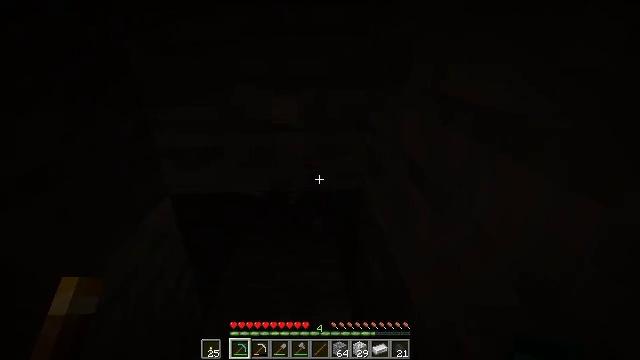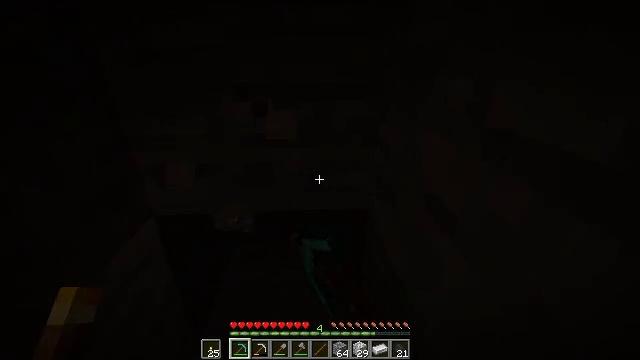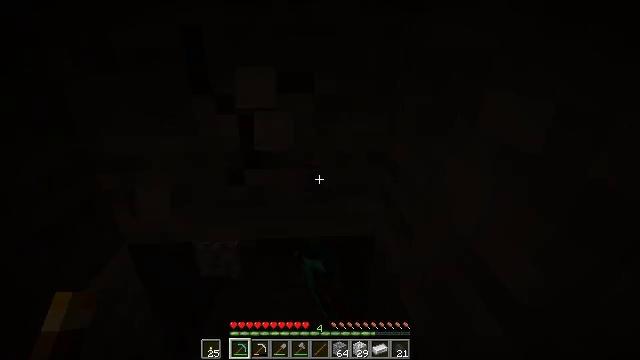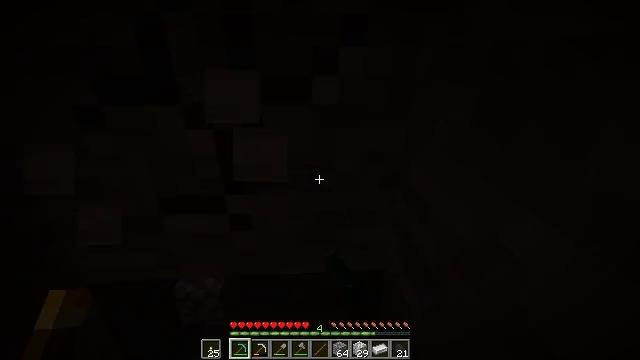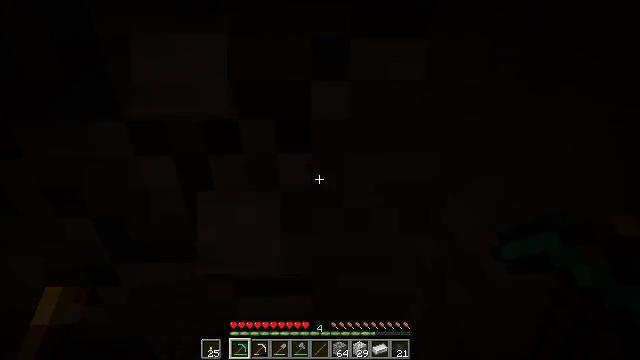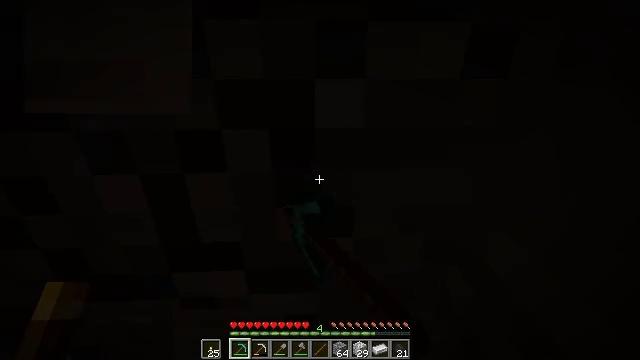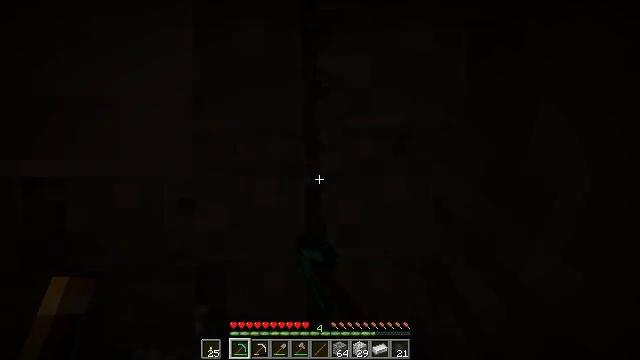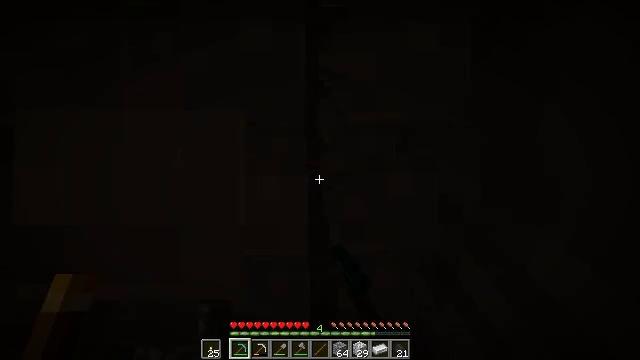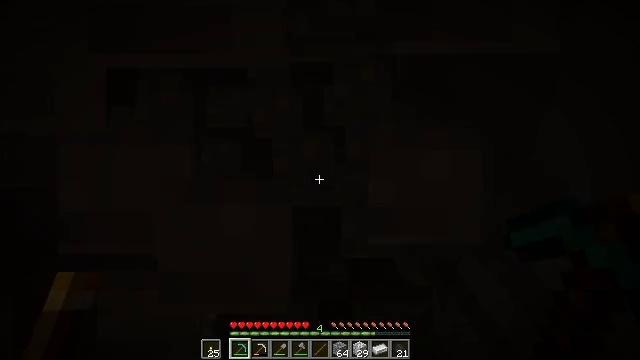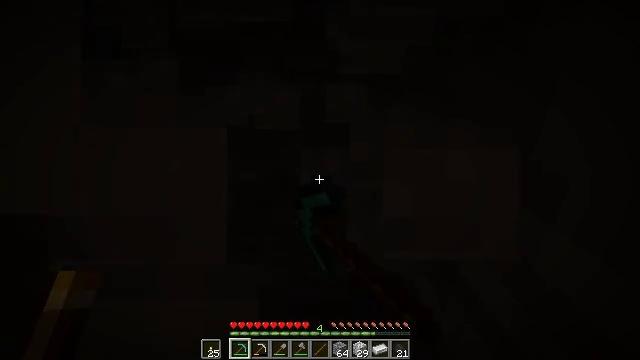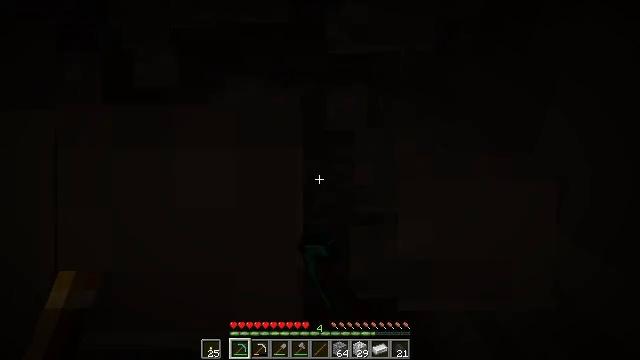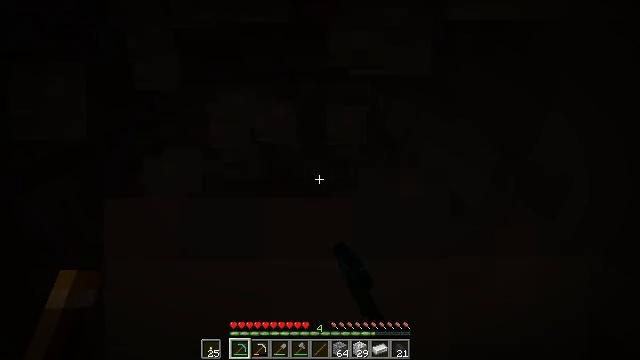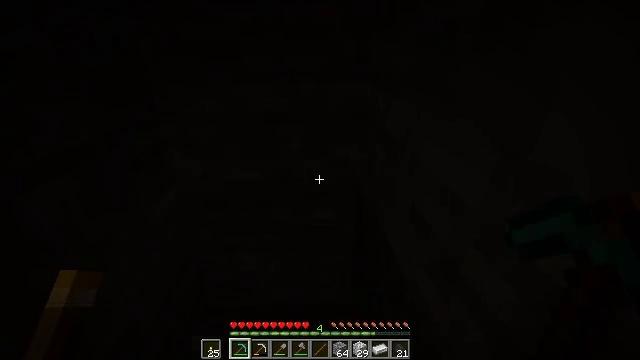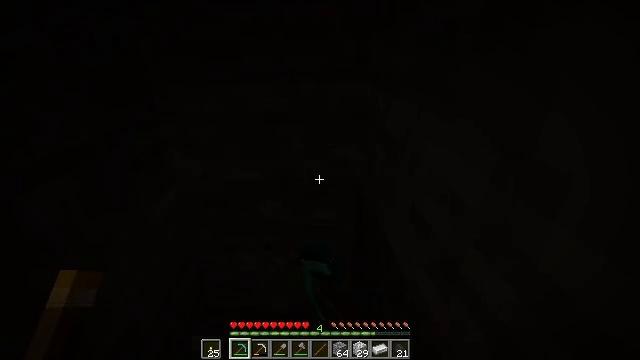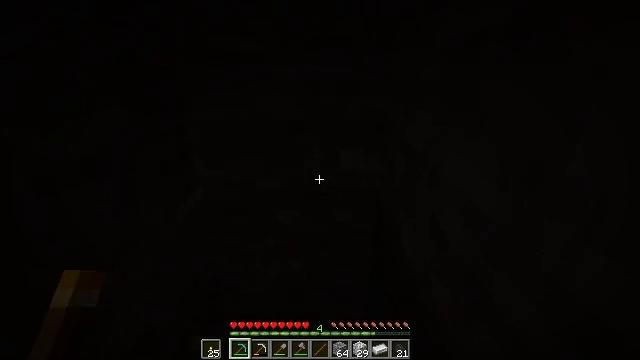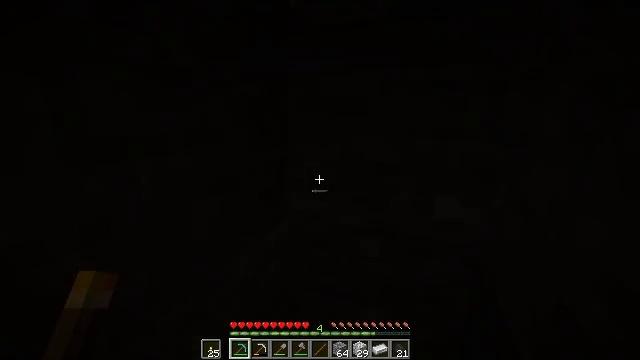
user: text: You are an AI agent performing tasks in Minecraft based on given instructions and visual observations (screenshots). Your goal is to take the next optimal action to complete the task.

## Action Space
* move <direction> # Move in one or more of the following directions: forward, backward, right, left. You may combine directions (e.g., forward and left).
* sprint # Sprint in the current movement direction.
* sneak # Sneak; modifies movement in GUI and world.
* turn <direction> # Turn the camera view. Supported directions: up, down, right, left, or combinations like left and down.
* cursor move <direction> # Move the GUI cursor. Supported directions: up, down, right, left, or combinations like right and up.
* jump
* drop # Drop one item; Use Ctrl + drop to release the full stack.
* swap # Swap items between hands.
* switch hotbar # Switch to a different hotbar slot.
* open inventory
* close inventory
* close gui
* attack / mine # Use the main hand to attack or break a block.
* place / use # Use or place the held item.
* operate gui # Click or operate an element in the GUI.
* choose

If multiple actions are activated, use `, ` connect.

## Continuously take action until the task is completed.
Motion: motion action
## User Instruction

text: Harvest stone in the caves.
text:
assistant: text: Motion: move forward, attack / mine
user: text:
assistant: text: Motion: move forward, attack / mine
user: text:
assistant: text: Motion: move forward, attack / mine
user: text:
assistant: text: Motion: attack / mine
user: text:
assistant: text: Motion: attack / mine
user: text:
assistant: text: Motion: attack / mine
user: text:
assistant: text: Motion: attack / mine
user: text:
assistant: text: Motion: attack / mine
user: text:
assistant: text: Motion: attack / mine
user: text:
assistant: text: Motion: attack / mine
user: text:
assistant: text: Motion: attack / mine
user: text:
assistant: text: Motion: attack / mine
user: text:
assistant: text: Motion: attack / mine
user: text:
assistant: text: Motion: turn left and up, attack / mine
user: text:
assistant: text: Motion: turn left and up
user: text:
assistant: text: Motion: turn left and up
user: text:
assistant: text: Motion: turn left and down
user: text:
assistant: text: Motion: turn left
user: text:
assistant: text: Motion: use / place
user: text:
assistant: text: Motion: use / place
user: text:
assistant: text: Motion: use / place
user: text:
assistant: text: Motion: use / place
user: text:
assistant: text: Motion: no_op
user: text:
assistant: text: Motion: no_op
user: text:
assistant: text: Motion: turn right and down
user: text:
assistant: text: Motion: turn right and down
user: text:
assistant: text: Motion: turn right and down
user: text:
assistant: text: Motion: turn right and down
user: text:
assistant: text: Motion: turn right
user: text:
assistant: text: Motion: no_op